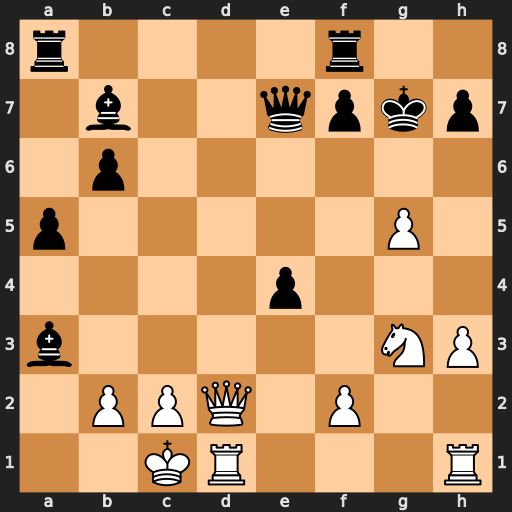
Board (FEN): r4r2/1b2qpkp/1p6/p5P1/4p3/b5NP/1PPQ1P2/2KR3R
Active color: w
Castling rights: -
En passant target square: -
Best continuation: Nf5+ Kg8 Nxe7+